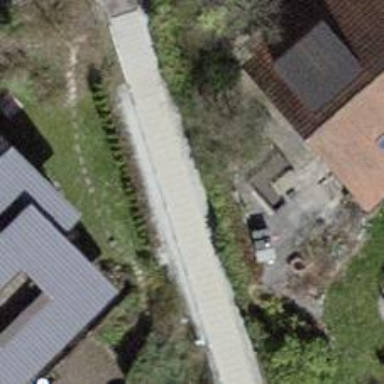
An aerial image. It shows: Steps with paved surface.